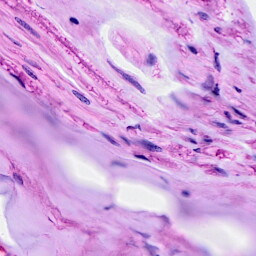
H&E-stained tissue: Breast